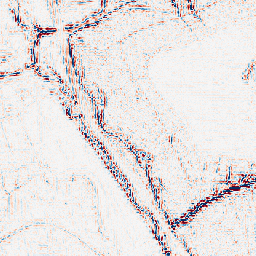
Category: wavelet
Decomposition family: wavelet_dwt
Decomposition parameters: wavelet: db2
level: 2
Upsampling method: bicubic
Upsampling parameters: scale: 4
Upsampling scale: 4